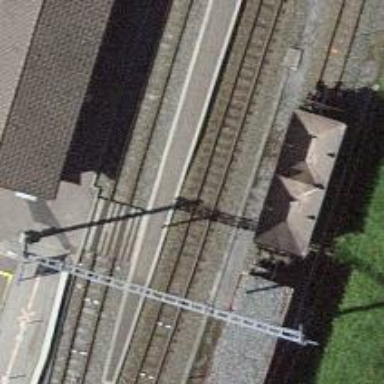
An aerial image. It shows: Railway stop with public transport stop position.